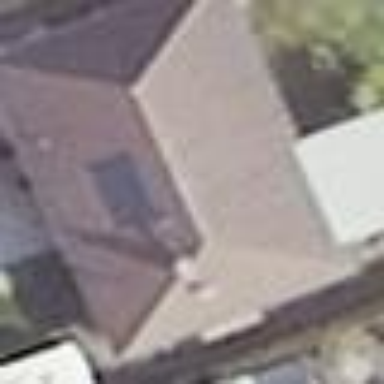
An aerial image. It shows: Half-hipped roof house.